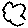
Label: cloud